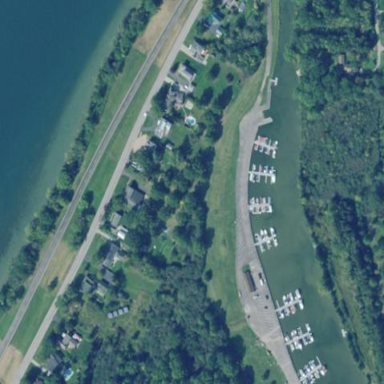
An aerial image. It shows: State Park marina with leisure land.